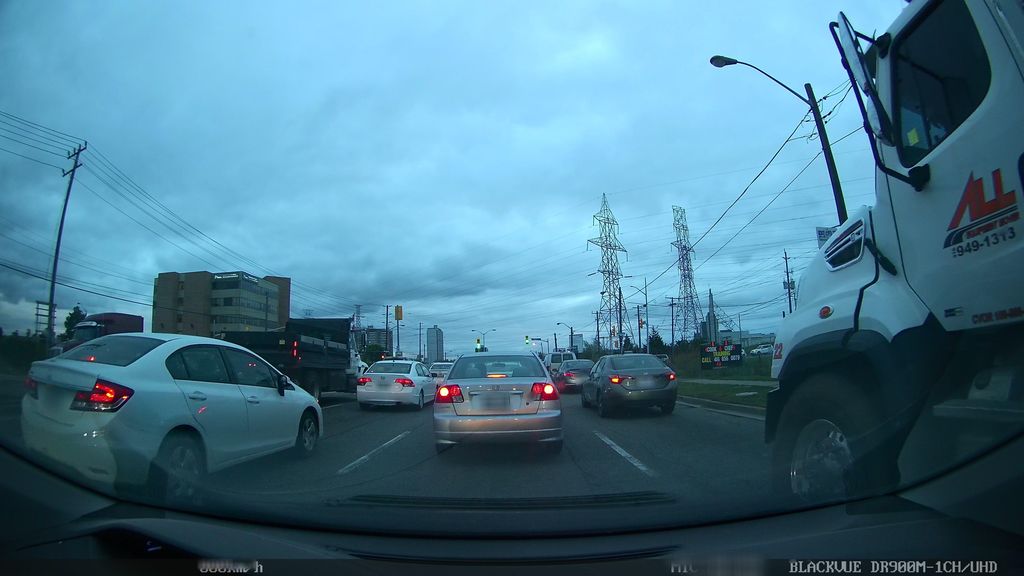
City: toronto